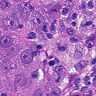
Metastatic tissue present: yes